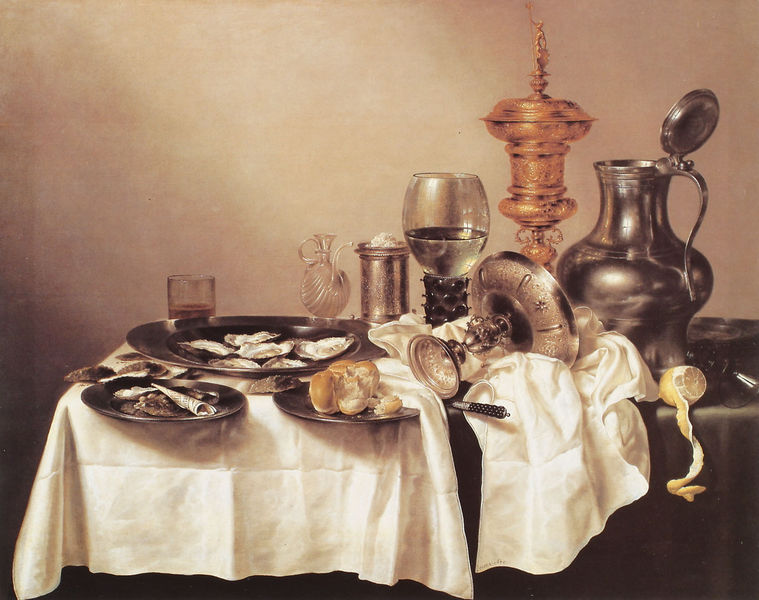
Titel: Prunkstilleben mit Austern
Künstler: Willem Claesz. Heda
Institution: Amsterdam, Rijksmuseum
Schlagwörter: gemälde, braun, glas, grau, licht, tisch, weiss, obst, tuch, gläser, falten, messer, schale, silber, teller, niederlande, tischdecke, tischtuch, gold, kelch, realismus, decke, kanne, krug, schalen, stilleben, stillleben, ruhe, essen, wein, falte, reflexe, glanz, brot, metall, becher, vanitas, deckel, gefäß, meeresfrüchte, zinn, zinnkrug, weinglas, karaffe, fisch, muschel, austern, muscheln, pokal, zitrone, schnecken, geöffnet, salz, knick, umgefallen, auster, zitronenschale, gals, knicke, tüte, umgekippt, prunkstilleben, böhmen, murano, muschelschalen, zotrone, glibberig, tirone, staniezel, stanizel, conjack, btot